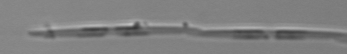
Label: Pseudo-nitzschia